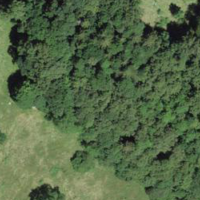
EUNIS habitat code: 24
Species observed at this site:
Pholidoptera griseoaptera
Stictoleptura rubra